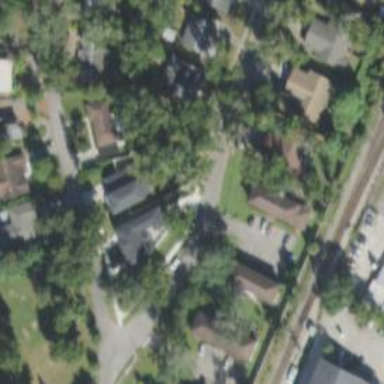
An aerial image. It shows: Residential road with sidewalk on the left.